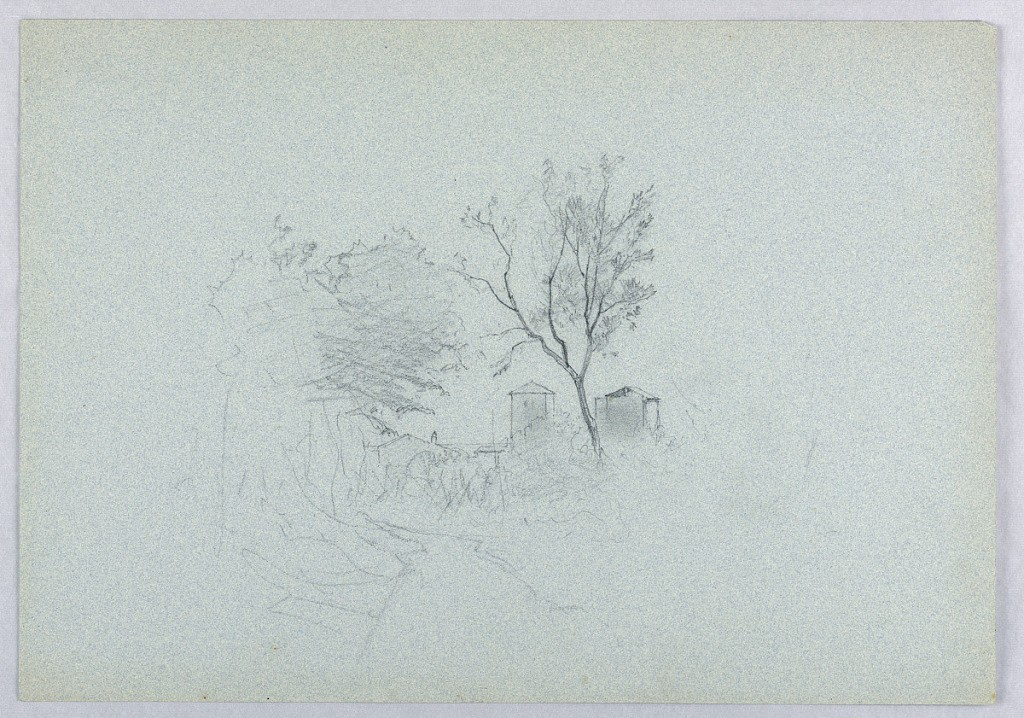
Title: Study of landscape
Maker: William Stanley Haseltine, American, 1835–1900
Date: ca. 1855
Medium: Graphite on paper
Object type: Drawing
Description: Sketch of landscape with a building surrounded by trees.